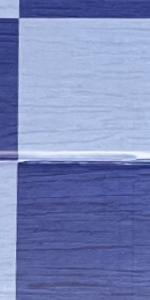
Label: Empty